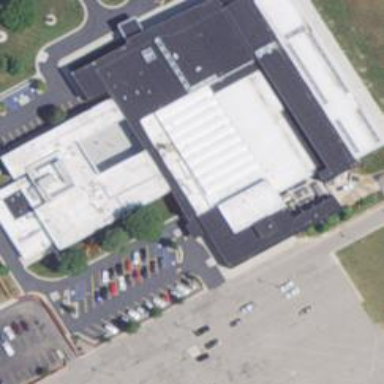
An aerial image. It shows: Arts center housed in building.